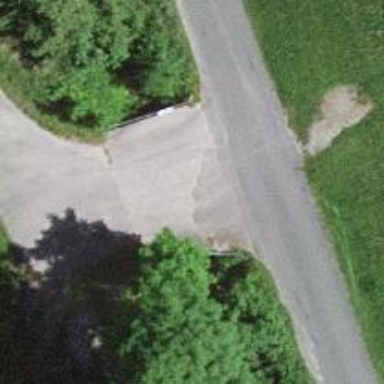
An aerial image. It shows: Service road with unpaved surface.